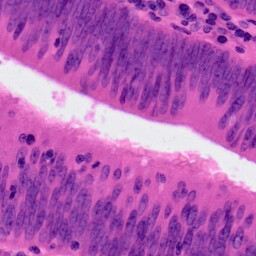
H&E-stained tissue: Colon